Aerial crown-view tile of a tropical tree (Barro Colorado Island, Panama), acquired 20250818:
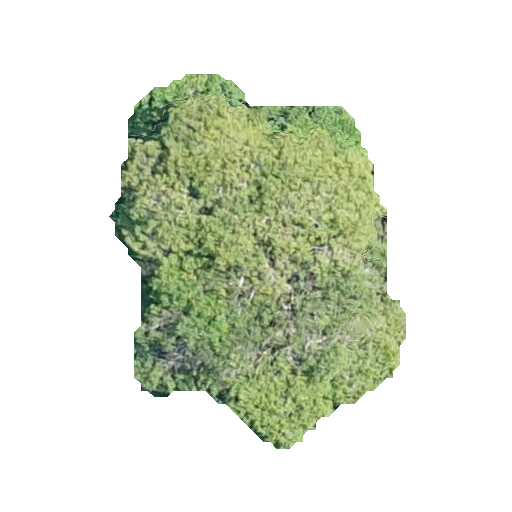
Species: Astronium graveolens
GBIF accepted scientific name: Astronium graveolens
Crown area: 112.53 m²